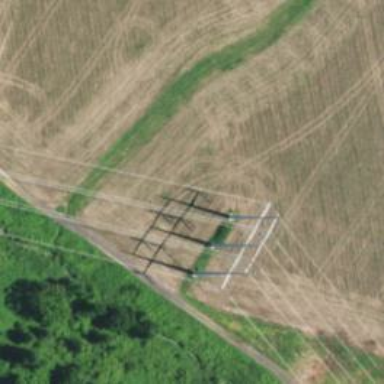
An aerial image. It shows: Power tower.